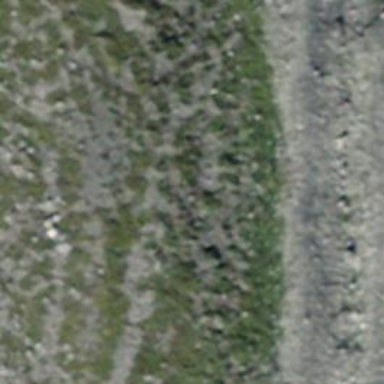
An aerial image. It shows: Path.